Question: I have downloaded the new <URL> for VS 2013. I have created a the installer without problems, and removed all dependencies on the .Net Framework. Then generated the installer. But when I try to install the generated setup in Windows 7 for example:

It says that the setup requires the .Net Framework version 4.5 which was nos selected in the Prerequisites before. Does someone knows how to remove this dependency? Is the Visual Studio Installer Project dependent on the .Net Framework even when no one of the files installed use it? Thanks
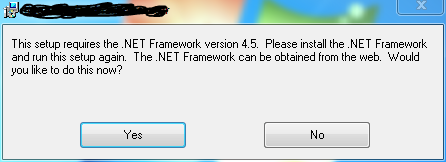
Answer: There is more that one dependency on the NET FW in setup projects. One is in the prerequisites, that's the one you removed, but go to the setup project's IDE and there'll be a Launch Condition that includes the NET FW. Delete that.